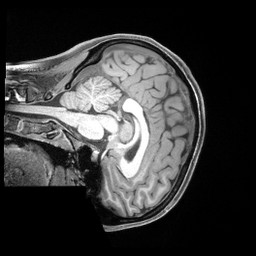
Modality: T1w
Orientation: sagittal
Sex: female
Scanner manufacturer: siemens
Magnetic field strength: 3 T
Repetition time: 2.4 s
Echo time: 0.00222 s